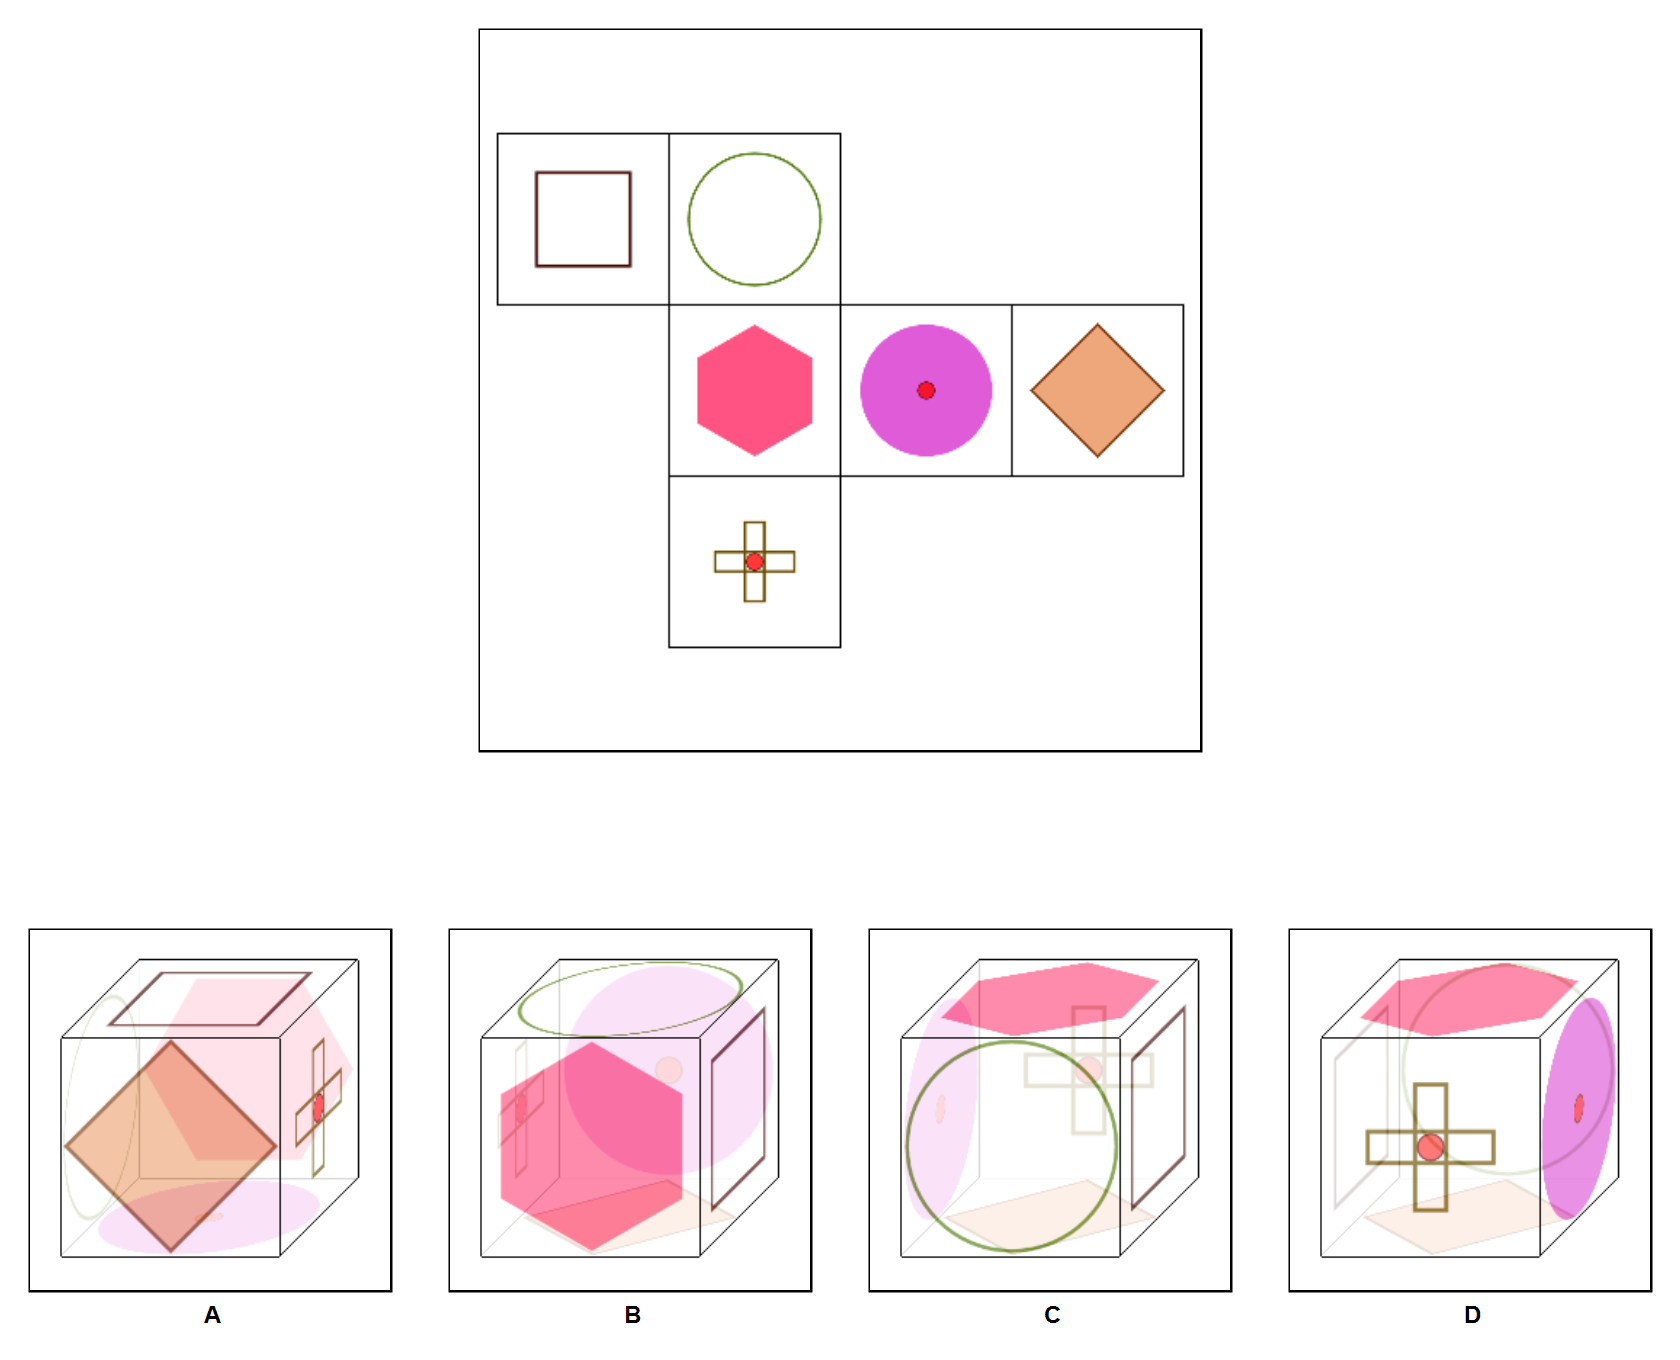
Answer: B